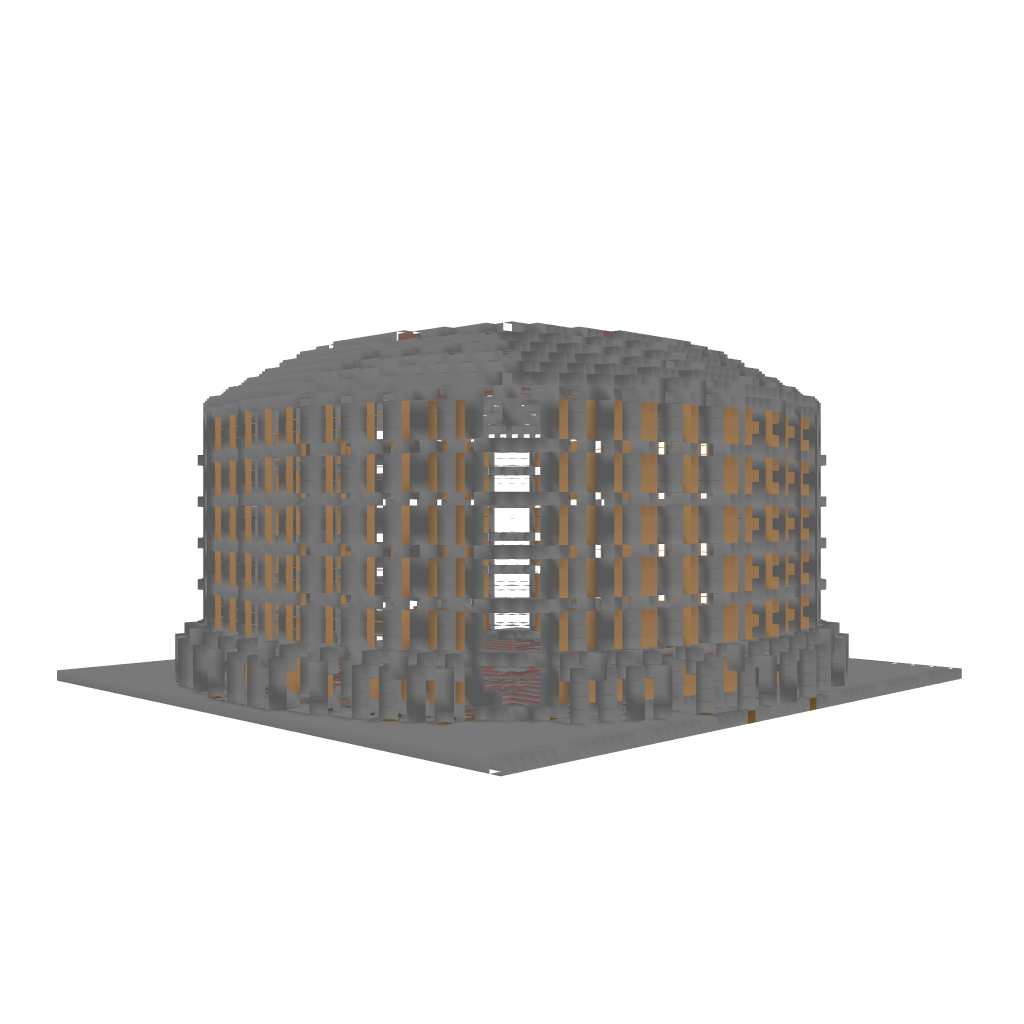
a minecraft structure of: PvP Arena high quality